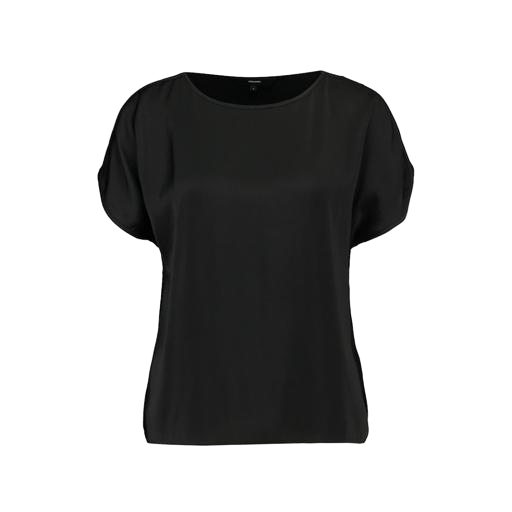
short-sleeve top only macy, loose fit t-shirt, boxy fit t-shirt, white background